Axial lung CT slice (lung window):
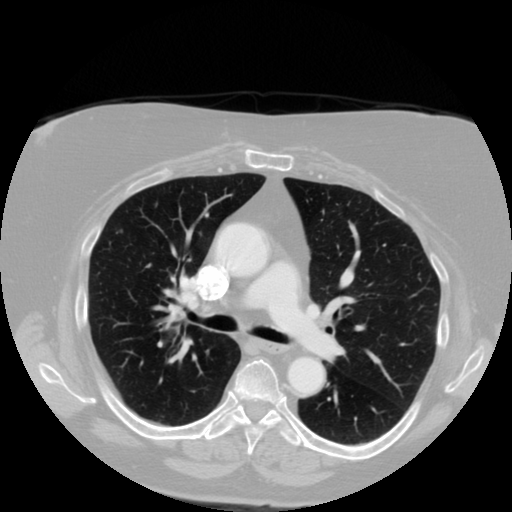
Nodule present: no